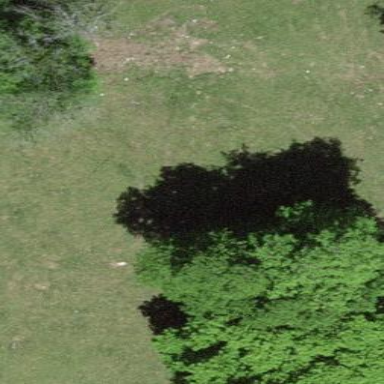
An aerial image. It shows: Forest area.